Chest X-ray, AP view. Patient: 62 years old, sex M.
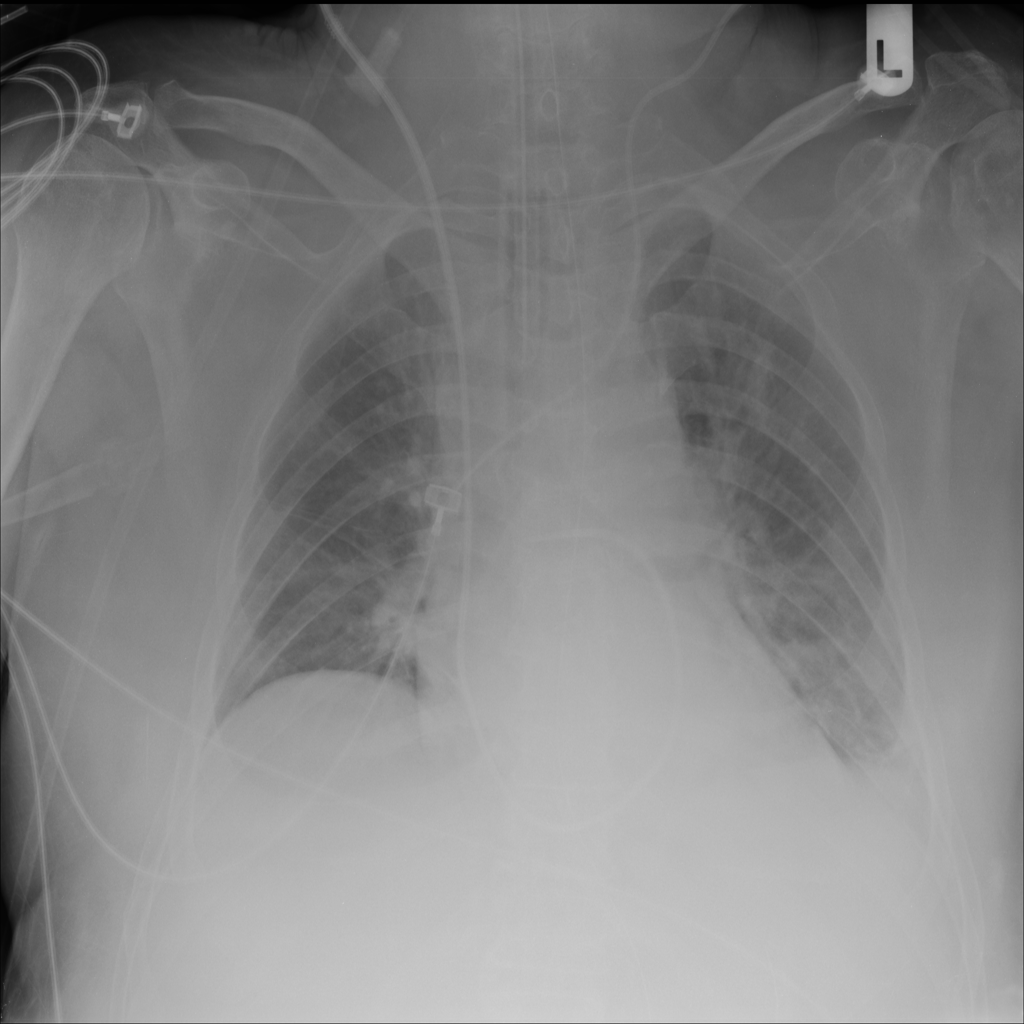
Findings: Atelectasis, Effusion